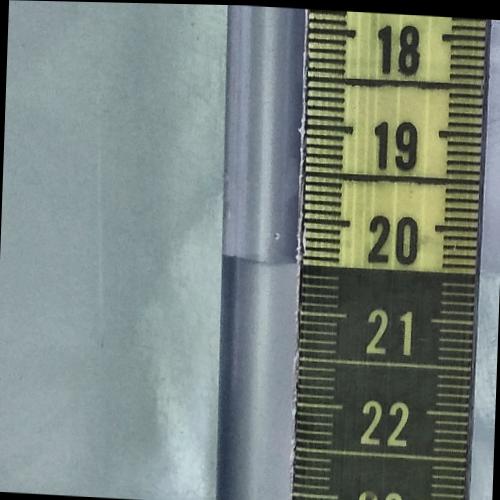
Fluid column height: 20.5 cm